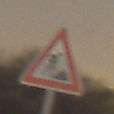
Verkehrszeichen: Arbeitsstelle
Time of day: Night
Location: Outdoor (Nature)
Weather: Clear
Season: NotSpecified
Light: Natural